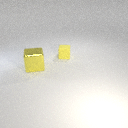
small yellow rubber cube behind large yellow metal cube